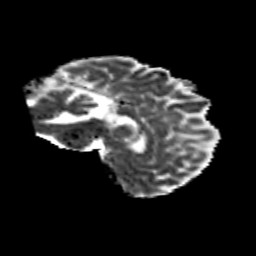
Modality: MD
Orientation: sagittal
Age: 41
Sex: female
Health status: healthy
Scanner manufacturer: siemens
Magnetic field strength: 3 T
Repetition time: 10.8 s
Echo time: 0.082 s